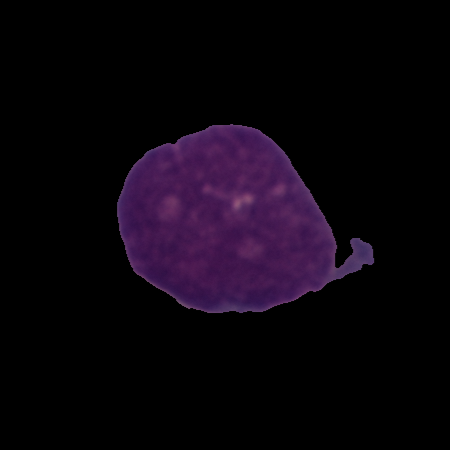
Label: cancer